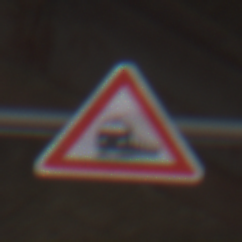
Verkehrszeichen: Bahnuebergang
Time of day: Midday
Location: Roofed (Special)
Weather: Overcast
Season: NotSpecified
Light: Natural